Question: Who is performing?
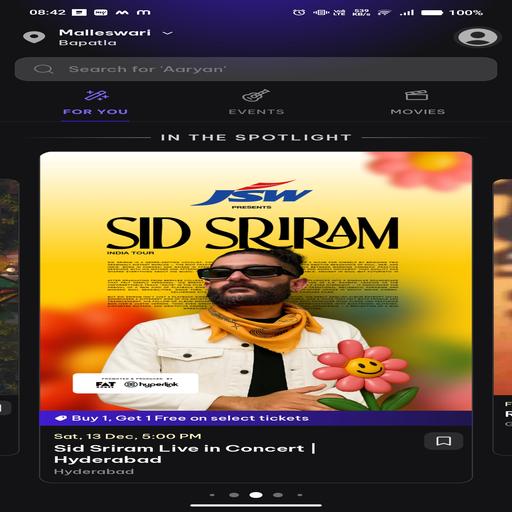
Answer: Sid Sriram